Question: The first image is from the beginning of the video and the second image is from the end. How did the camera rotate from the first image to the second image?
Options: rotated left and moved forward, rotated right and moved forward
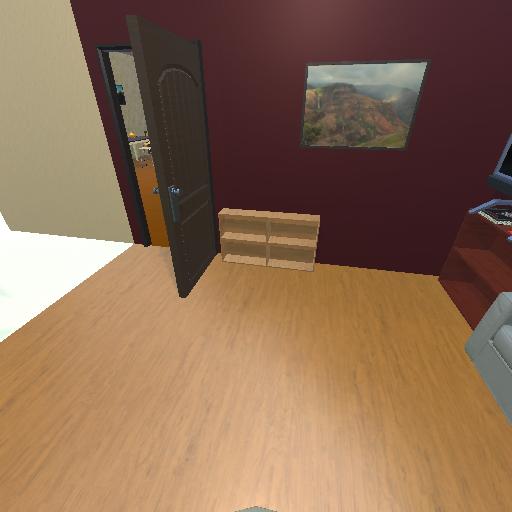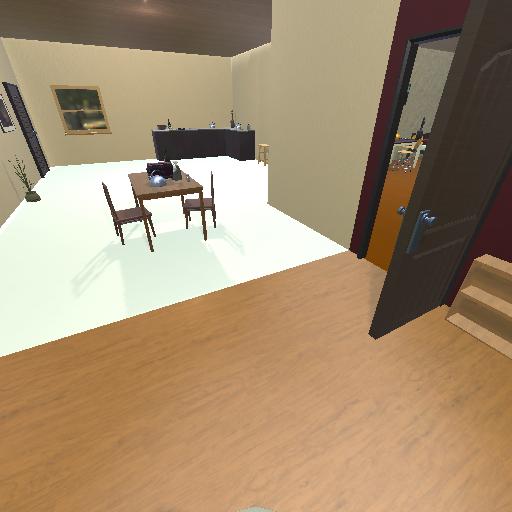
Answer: rotated left and moved forward